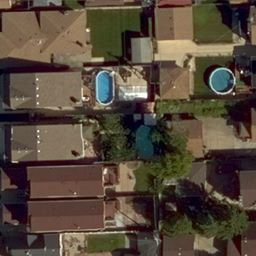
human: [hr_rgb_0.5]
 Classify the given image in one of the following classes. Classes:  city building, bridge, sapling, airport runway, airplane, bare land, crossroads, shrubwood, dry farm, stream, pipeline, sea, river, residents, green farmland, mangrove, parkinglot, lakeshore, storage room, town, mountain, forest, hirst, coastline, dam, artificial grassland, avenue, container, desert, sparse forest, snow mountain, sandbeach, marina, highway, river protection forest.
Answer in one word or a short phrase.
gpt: residents